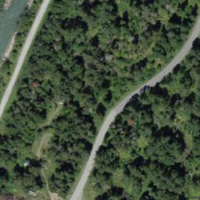
EUNIS habitat code: 53
Species observed at this site:
Angelica sylvestris
Phoenicurus phoenicurus
Sylvia borin